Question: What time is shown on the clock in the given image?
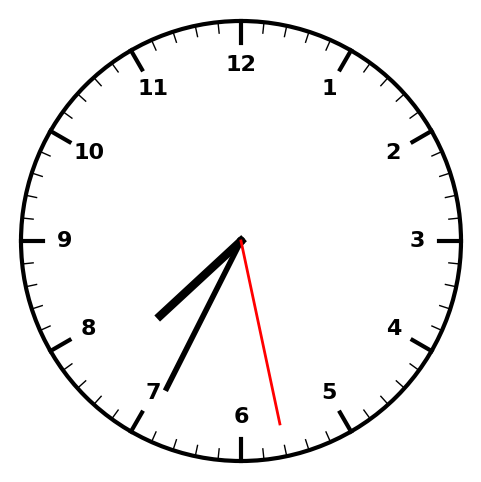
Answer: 07:34:28